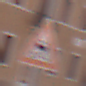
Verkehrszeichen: SchleuderOderRutschgefahr
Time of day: SunriseSunset
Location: Outdoor (Urban)
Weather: Clear
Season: NotSpecified
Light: Natural